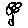
Label: flower